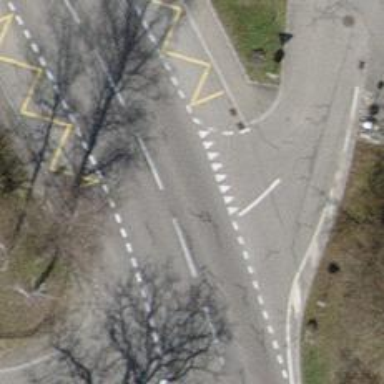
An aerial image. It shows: Bus stop with designated stop position for public transport.